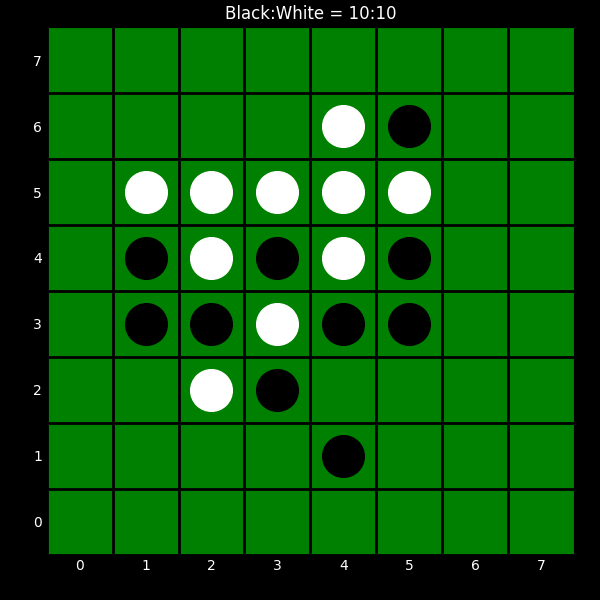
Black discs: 10
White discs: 10